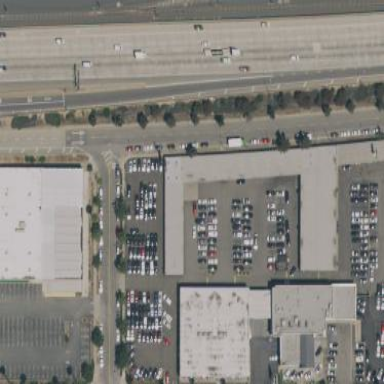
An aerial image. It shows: Commercial building used for car-related activities.